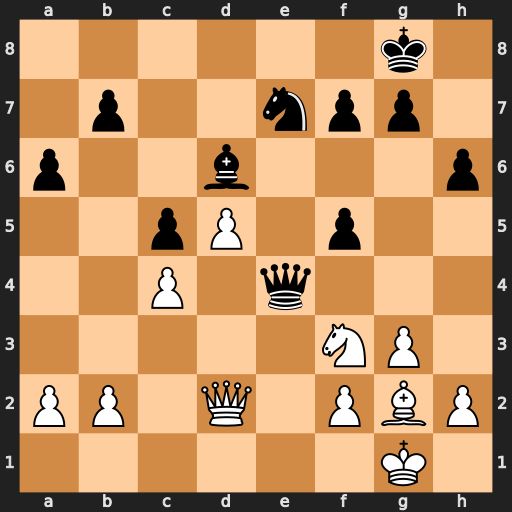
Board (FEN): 6k1/1p2npp1/p2b3p/2pP1p2/2P1q3/5NP1/PP1Q1PBP/6K1
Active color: w
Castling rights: -
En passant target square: -
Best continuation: Qa5 Ng6 Qd8+ Bf8 d6